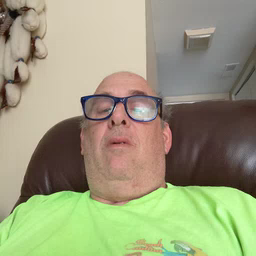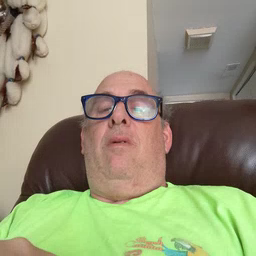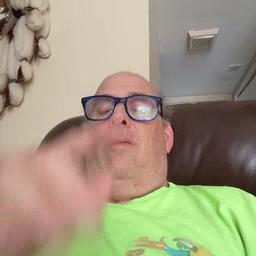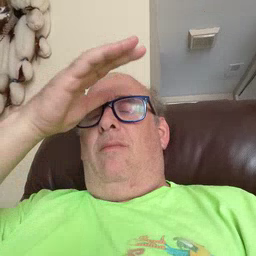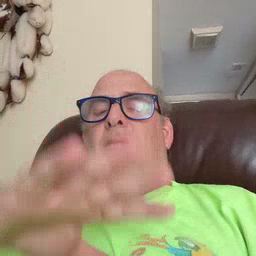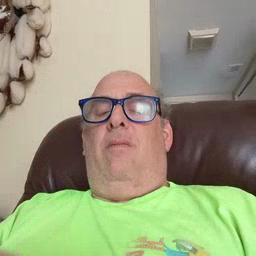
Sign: man